Interaction volume radius: 10 \u00c5
Interaction volume height: 25 \u00c5
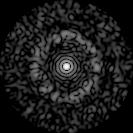
Disorder parameter: 0.8462